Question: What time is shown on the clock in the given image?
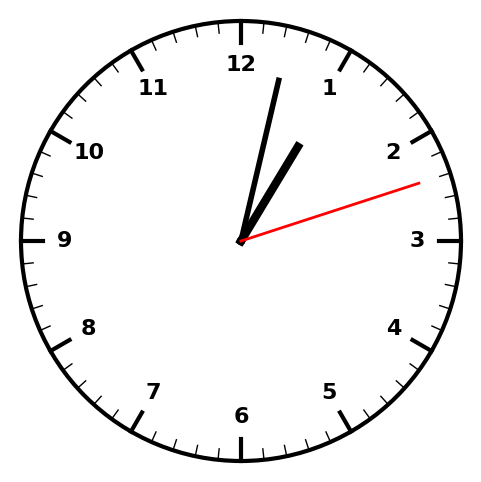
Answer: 01:02:12